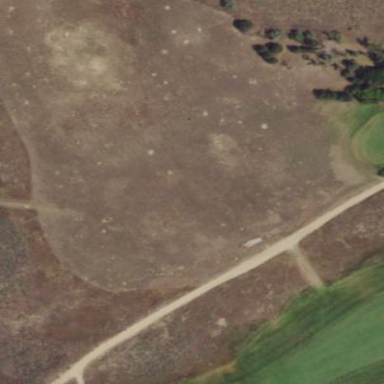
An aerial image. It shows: Driving range for golf on grass.